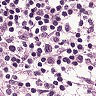
Metastatic tissue present: no